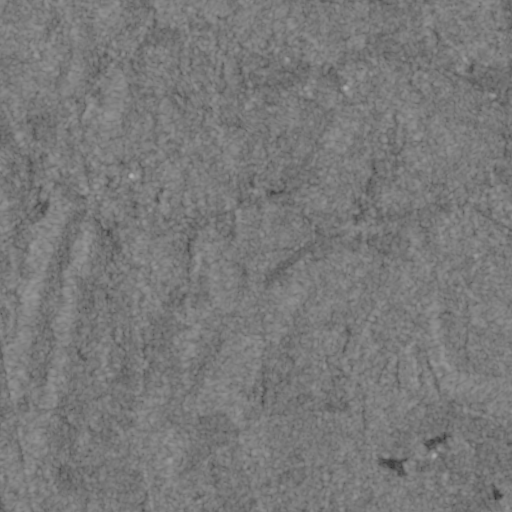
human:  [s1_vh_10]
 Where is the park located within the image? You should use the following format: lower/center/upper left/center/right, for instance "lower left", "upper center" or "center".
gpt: The park is located in the center left of the image.
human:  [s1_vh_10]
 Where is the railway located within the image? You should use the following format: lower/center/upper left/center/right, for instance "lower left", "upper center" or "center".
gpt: The railway is located in the left of the image.
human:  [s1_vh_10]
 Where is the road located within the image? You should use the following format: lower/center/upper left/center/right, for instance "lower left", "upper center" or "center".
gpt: There is no road in the image.

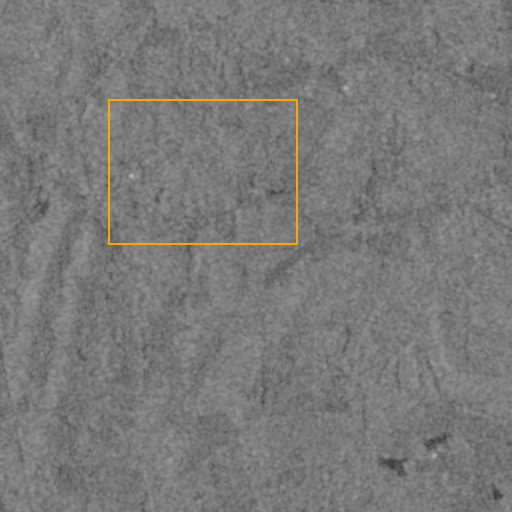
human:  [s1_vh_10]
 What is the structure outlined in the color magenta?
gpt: There is no magenta outline.
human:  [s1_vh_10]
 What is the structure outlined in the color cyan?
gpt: There is no structure outlined in cyan.